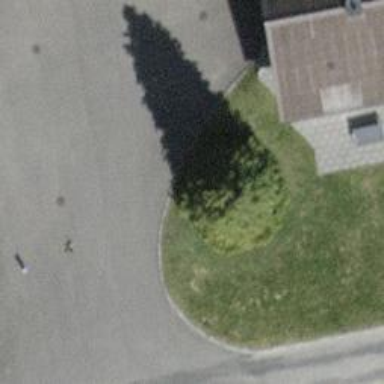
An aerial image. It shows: Urban area featuring tree as natural element.